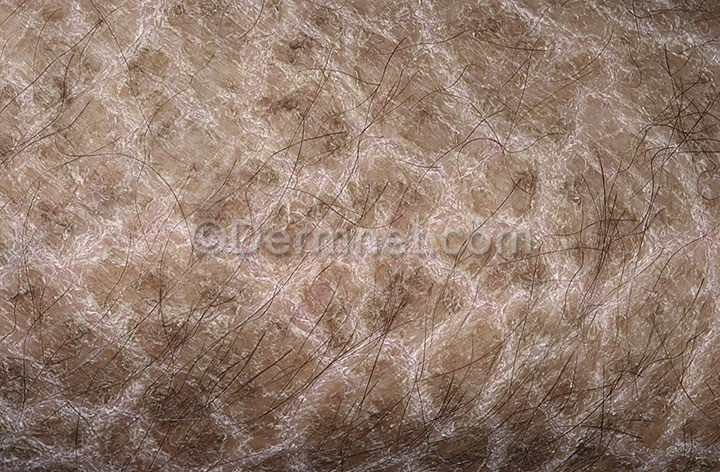
Disease: Atopic Dermatitis Photos